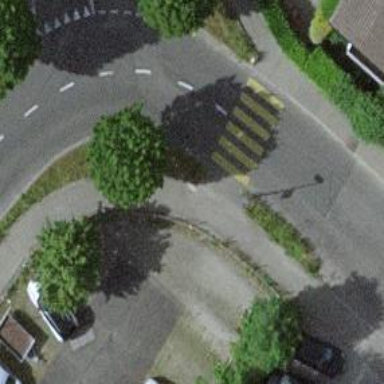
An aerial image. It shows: Marked crossing on the road.